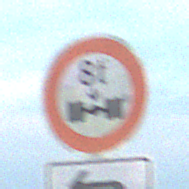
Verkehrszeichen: TatsaechlicheAchslast
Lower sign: RichtungsangabeDurchPfeile2
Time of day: SunriseSunset
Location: Outdoor (RoadRail)
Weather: PartlyCloudy
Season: NotSpecified
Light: Natural